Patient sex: F
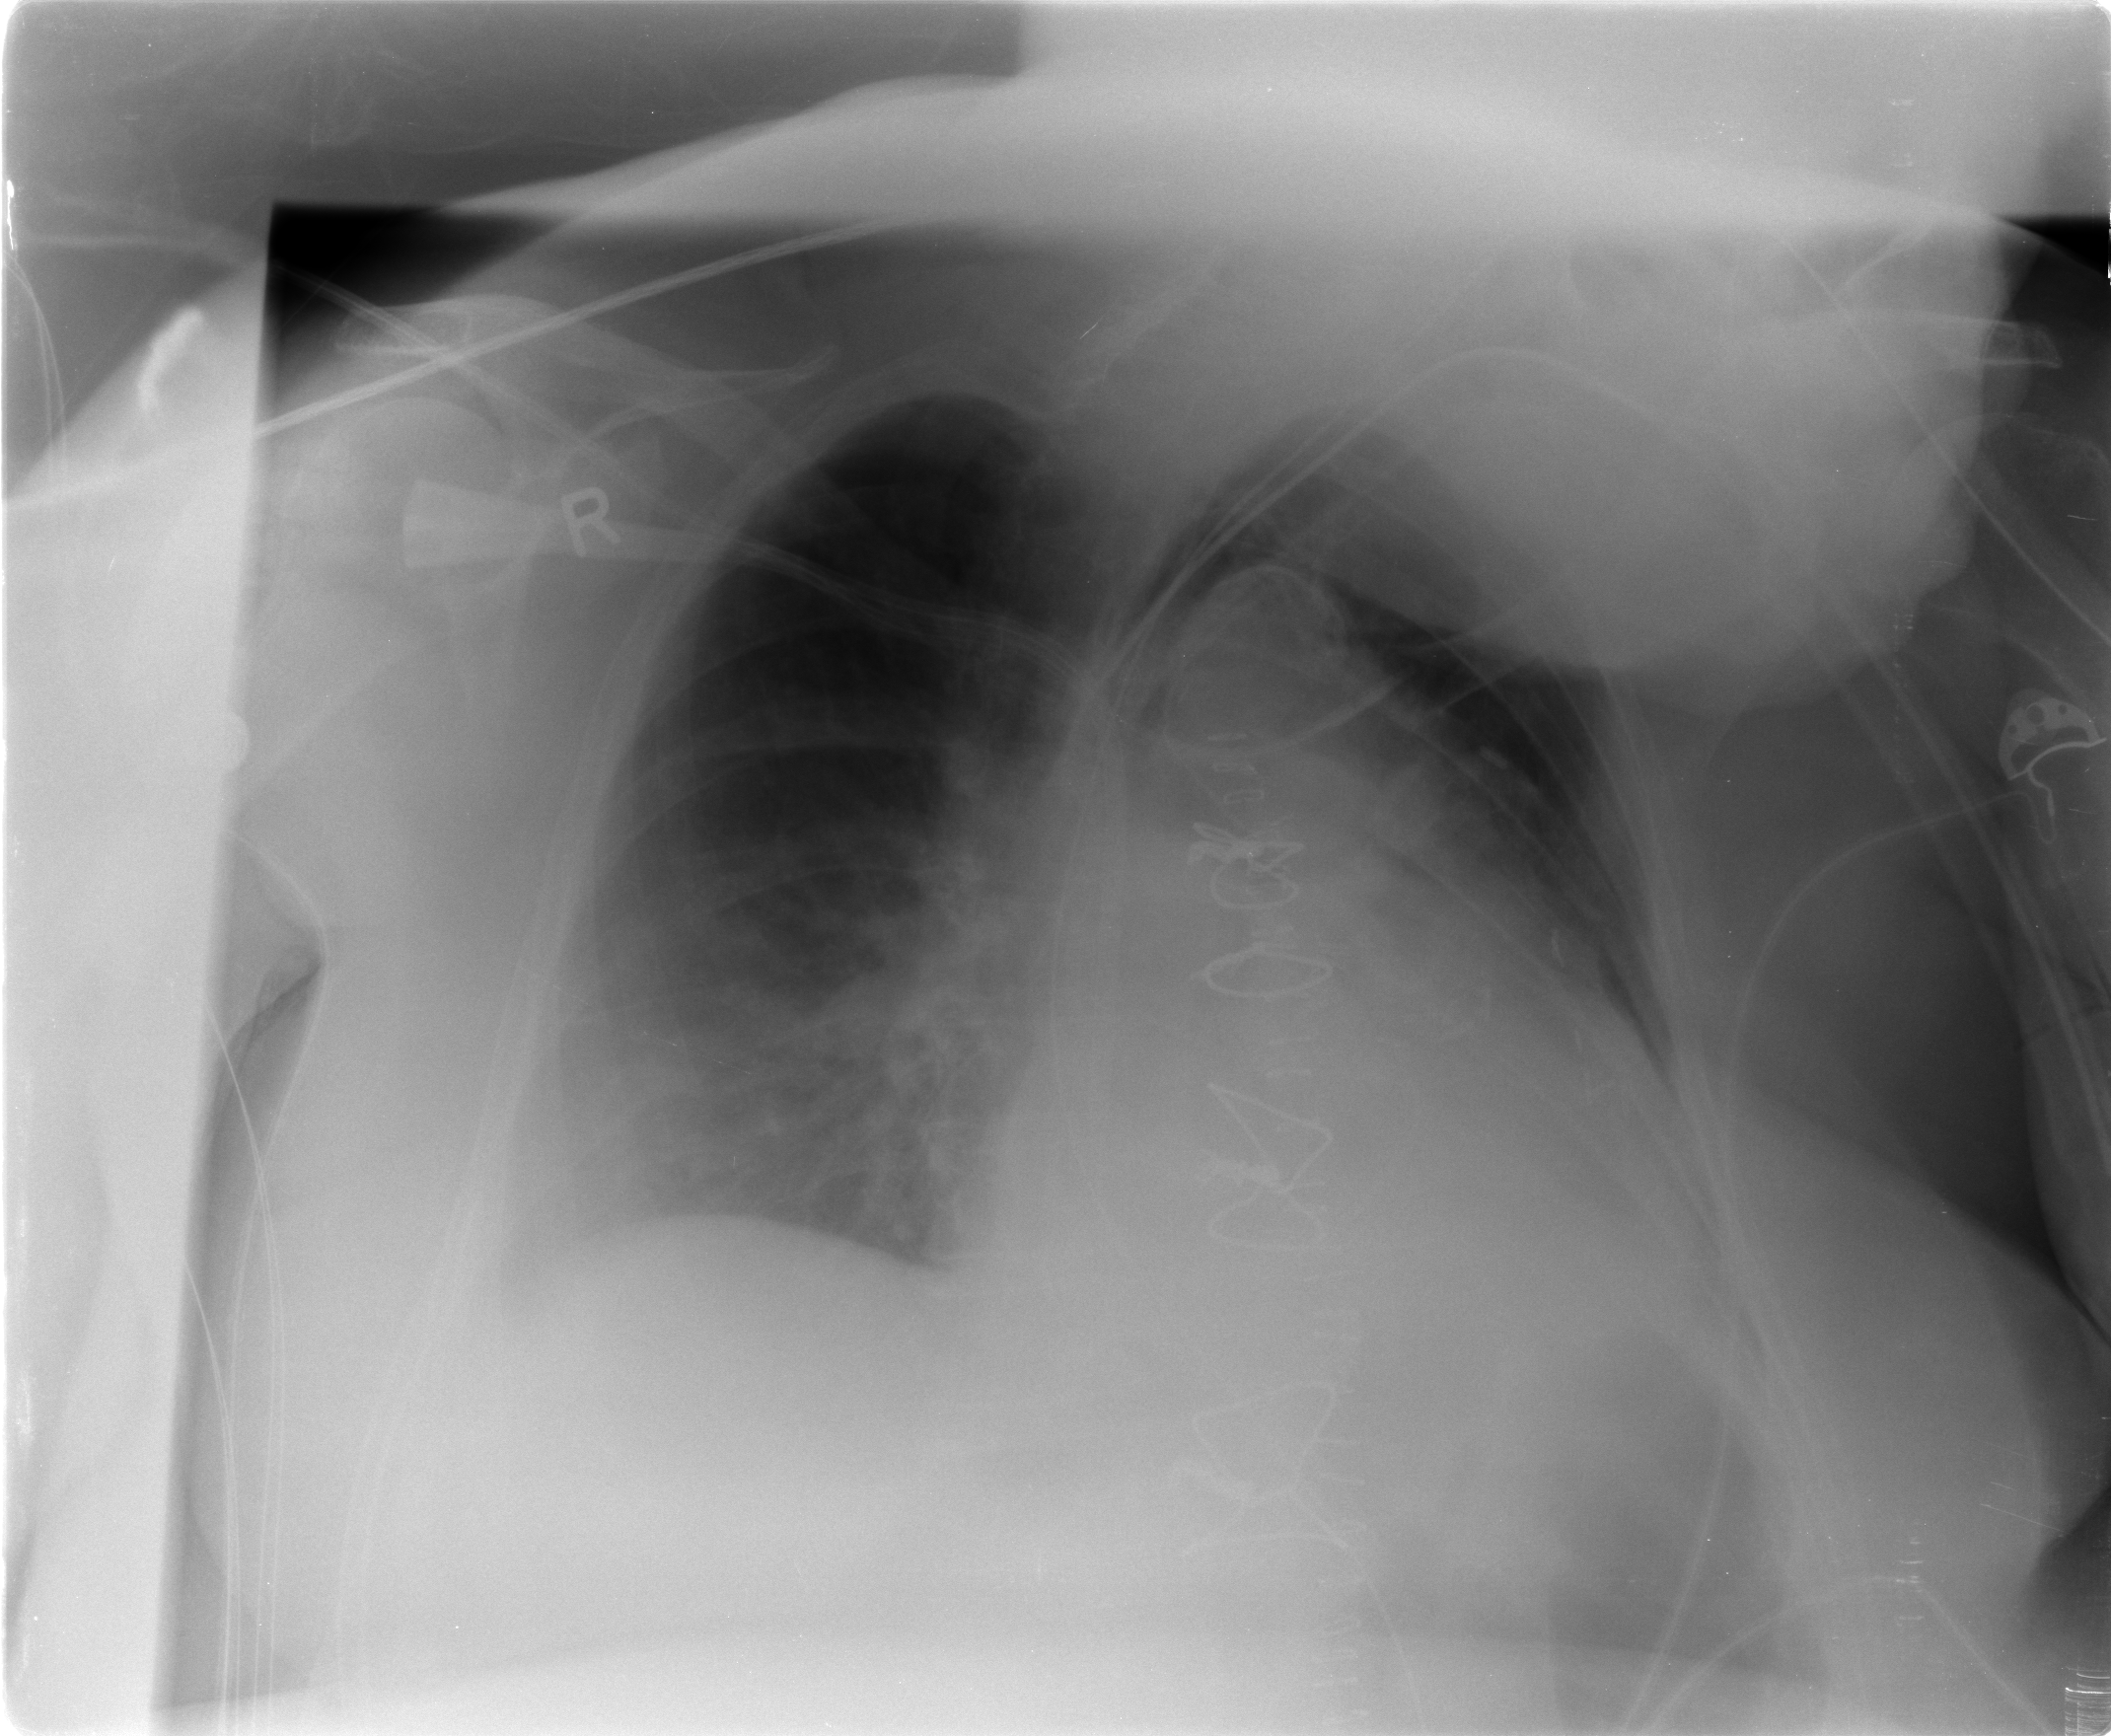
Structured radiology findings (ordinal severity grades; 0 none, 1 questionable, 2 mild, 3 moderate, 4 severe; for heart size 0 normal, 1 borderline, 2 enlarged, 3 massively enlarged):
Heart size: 2
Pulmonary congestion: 2
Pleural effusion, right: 2
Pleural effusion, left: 2
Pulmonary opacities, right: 0
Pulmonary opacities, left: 0
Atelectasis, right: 2
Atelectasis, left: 2